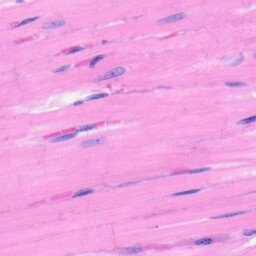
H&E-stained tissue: Heart